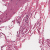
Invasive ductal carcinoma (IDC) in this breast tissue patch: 0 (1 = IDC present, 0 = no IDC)